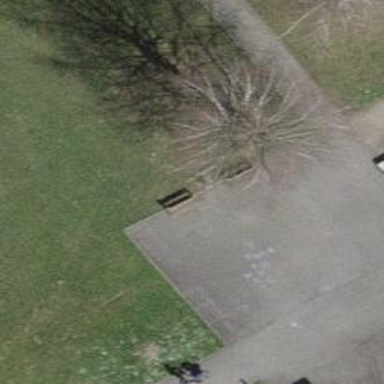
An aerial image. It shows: Bench.